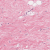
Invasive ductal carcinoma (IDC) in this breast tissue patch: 0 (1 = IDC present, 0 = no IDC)